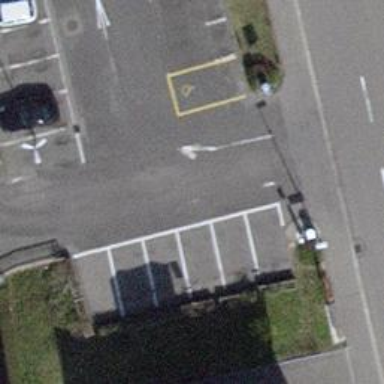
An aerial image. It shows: Asphalt parking aisle road.